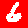
Digit: 6